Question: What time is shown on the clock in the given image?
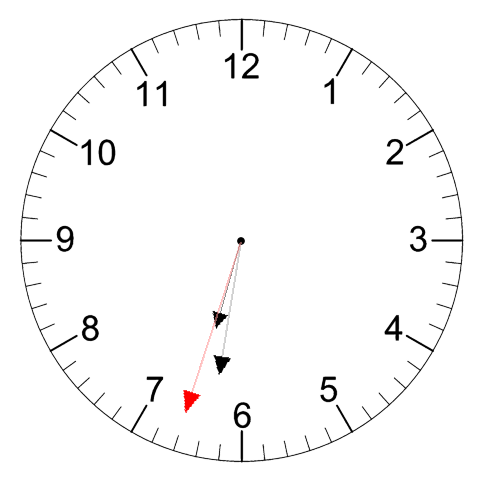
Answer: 06:31:33